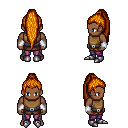
a pixel art fantasy rpg character, male body template, human, dark skin, leather chest armor, magenta pants, dark blonde extra-long topknot hairstyle, white cloth bracers, metal boots, four views (front, back, left, right), 2x2 character sprite sheet, small pixel art, hard edges, no anti-aliasing